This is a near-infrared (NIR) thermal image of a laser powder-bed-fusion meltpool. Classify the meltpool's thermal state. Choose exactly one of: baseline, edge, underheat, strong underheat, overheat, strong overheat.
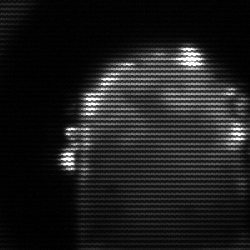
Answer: baseline